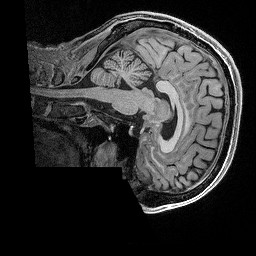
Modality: T1w
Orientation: sagittal
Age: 38
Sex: male
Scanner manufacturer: siemens
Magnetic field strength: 3 T
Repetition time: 2.5 s
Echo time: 0.00296 s